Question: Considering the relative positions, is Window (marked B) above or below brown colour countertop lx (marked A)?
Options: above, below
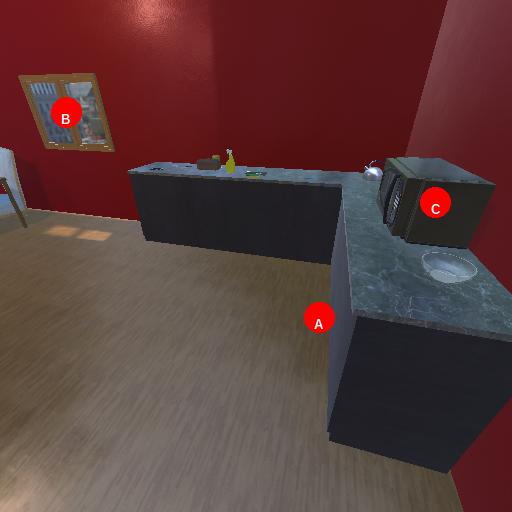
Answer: above